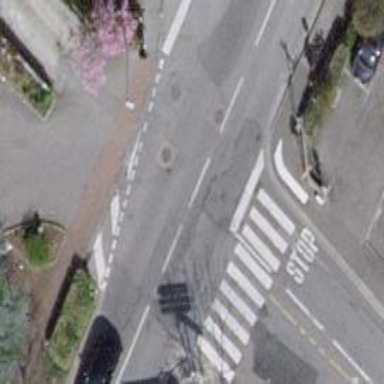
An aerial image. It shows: Uncontrolled zebra crossing on the road.